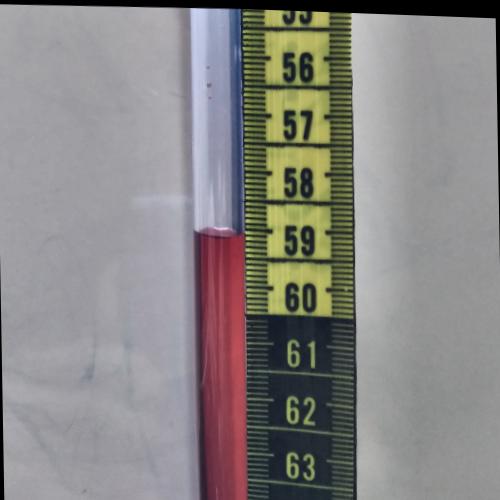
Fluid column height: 59.1 cm